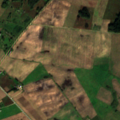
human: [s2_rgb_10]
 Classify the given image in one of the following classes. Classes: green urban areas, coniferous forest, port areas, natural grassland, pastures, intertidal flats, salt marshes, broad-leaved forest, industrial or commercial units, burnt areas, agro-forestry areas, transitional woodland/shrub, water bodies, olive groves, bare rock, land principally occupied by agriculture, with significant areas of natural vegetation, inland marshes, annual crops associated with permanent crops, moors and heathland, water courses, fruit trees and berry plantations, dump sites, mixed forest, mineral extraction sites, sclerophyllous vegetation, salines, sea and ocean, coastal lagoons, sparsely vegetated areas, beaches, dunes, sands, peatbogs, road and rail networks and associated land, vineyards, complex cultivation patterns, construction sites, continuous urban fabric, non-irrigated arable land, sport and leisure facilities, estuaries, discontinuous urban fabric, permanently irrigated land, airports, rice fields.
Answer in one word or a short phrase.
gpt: non-irrigated arable land, complex cultivation patterns, land principally occupied by agriculture, with significant areas of natural vegetation